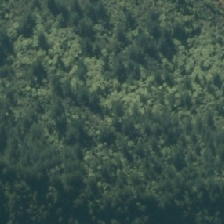
Land cover: broadleaved_indigenous_hardwood